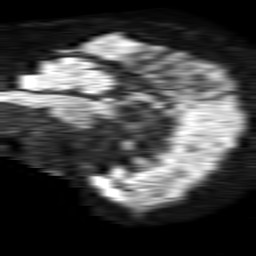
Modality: TRACE
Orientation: sagittal
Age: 72
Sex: female
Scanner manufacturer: philips
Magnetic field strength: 1.5 T
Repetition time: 4.6 s
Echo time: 0.08517 s